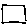
Label: square